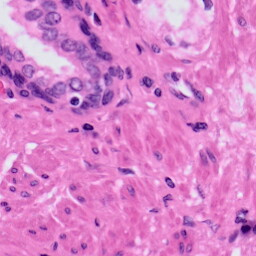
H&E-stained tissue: Prostate